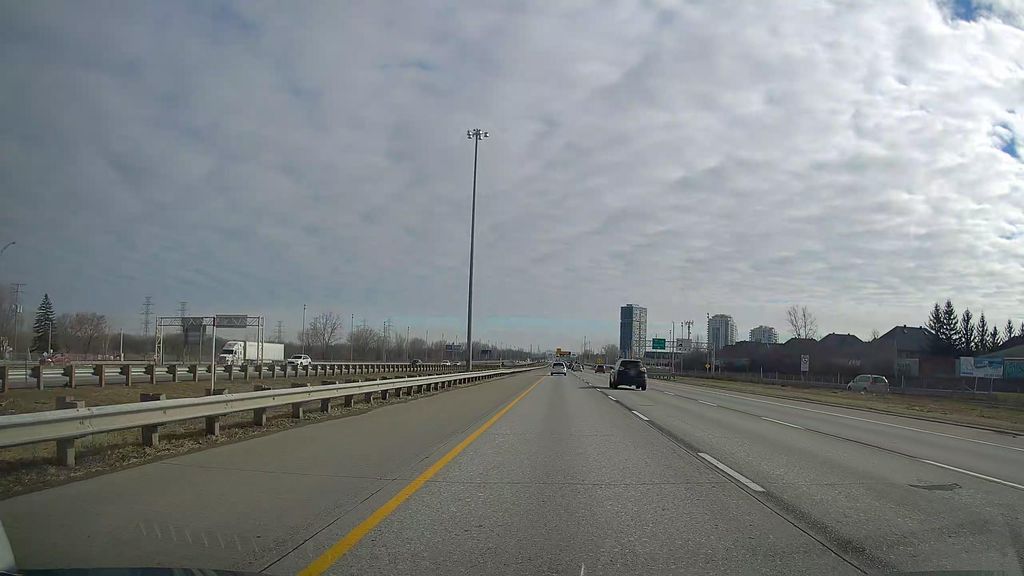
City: montreal